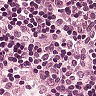
Metastatic tissue present: no